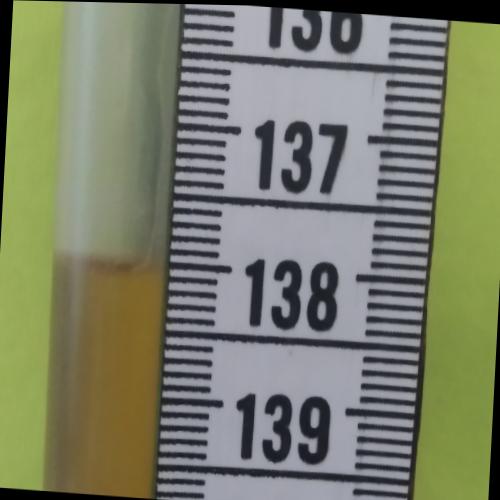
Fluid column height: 138.0 cm